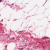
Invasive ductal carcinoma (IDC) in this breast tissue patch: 0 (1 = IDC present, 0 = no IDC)